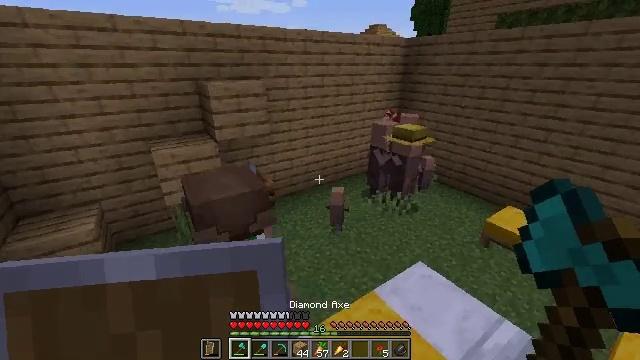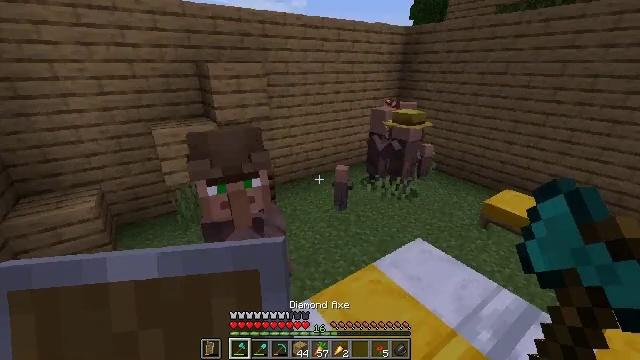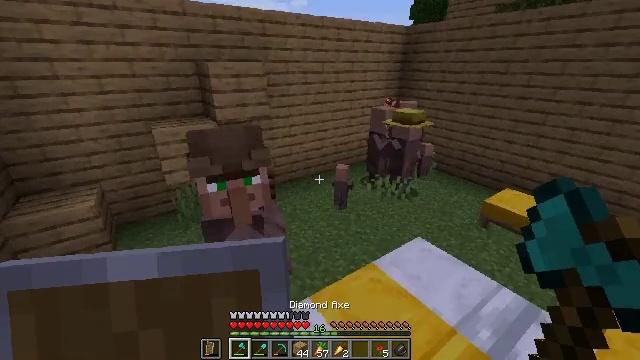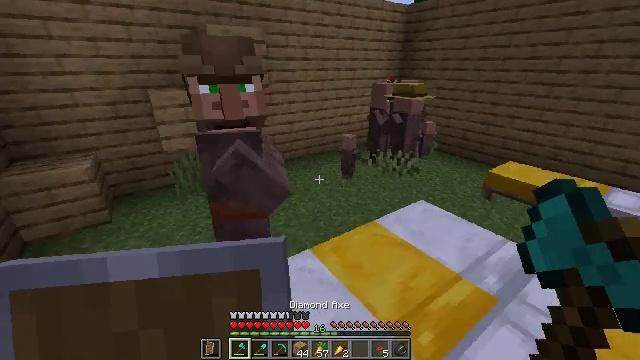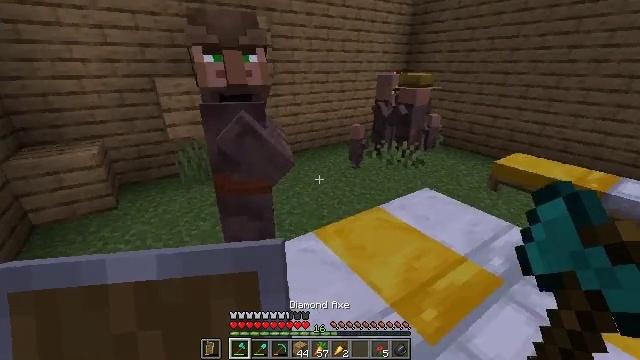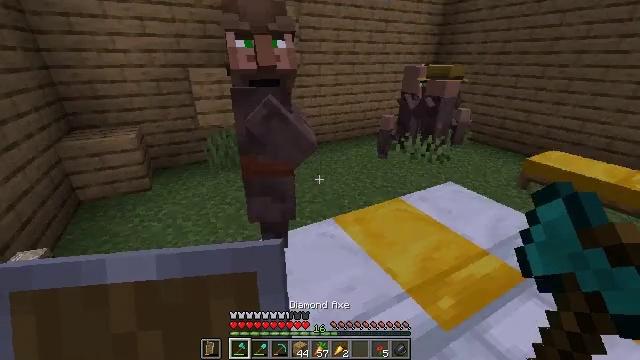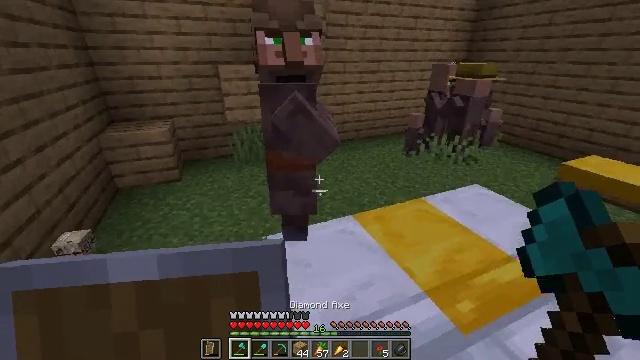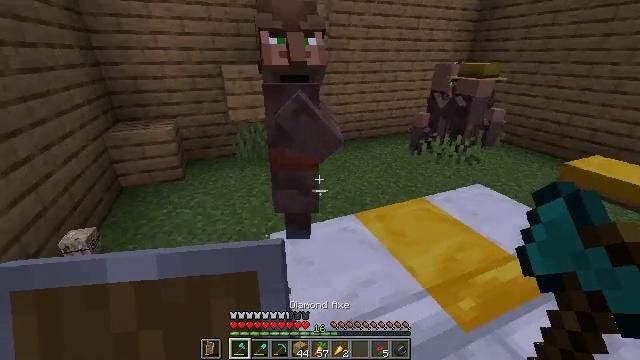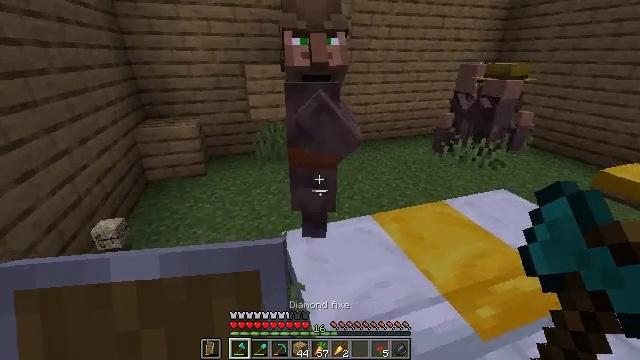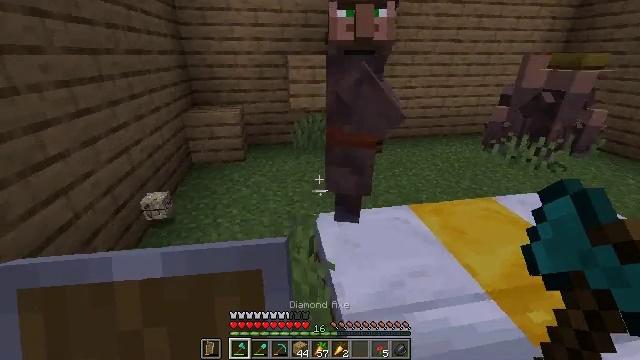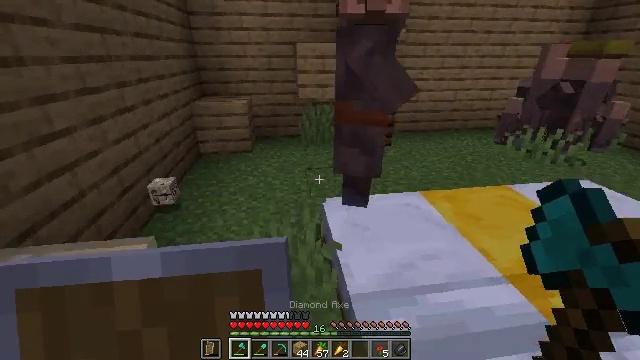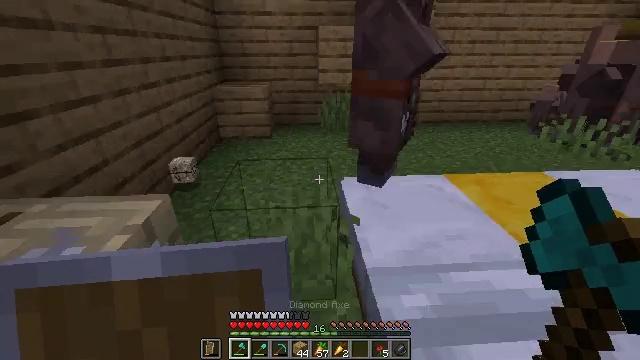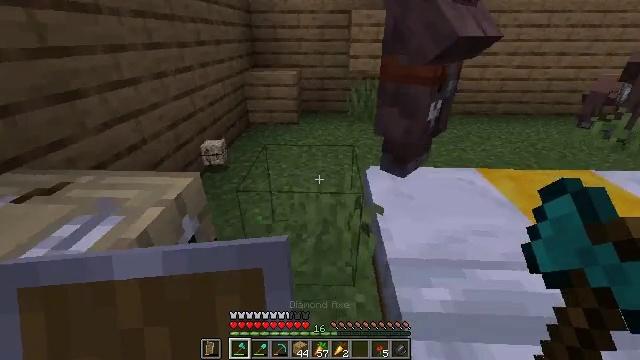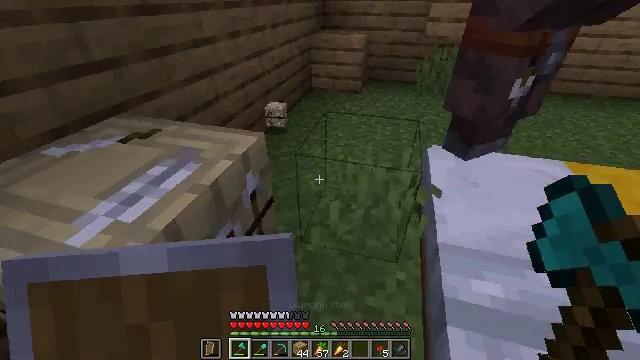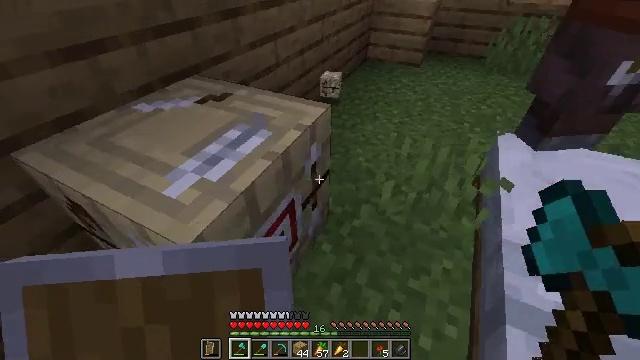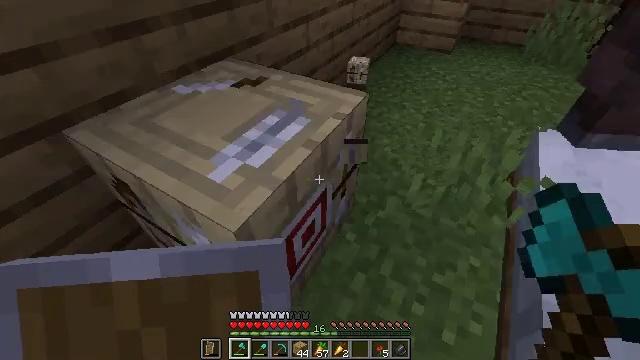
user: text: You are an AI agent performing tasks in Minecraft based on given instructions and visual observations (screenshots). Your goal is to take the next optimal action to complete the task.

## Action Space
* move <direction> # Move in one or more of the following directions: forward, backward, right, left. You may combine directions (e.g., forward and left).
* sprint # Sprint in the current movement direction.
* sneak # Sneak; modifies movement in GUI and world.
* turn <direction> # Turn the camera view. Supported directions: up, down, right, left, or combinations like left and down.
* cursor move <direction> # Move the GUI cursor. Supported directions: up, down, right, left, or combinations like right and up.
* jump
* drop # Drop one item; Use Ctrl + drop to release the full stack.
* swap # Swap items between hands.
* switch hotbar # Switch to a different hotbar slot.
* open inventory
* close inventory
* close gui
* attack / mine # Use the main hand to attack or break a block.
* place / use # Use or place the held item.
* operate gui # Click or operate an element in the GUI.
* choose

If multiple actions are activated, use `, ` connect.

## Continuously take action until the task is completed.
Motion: motion action
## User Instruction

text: Get the fletching table back into the inventory.
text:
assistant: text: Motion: no_op
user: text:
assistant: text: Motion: no_op
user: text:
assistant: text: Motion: no_op
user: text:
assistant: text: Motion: turn left
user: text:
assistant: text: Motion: turn left and down
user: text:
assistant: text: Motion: turn left
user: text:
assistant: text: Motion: no_op
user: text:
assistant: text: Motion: turn left
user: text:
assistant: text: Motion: turn left
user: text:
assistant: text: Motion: turn left
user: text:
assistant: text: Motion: turn left
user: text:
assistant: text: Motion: turn left and down
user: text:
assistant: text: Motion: move left, turn left and down
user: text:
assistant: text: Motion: move left, turn left and down
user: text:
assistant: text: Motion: turn left and down, attack / mine
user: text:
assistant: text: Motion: turn left and down, attack / mine
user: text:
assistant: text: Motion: attack / mine
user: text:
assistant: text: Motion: attack / mine
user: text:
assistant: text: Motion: turn left and up, attack / mine
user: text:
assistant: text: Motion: turn up, attack / mine
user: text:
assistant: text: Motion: turn up, attack / mine
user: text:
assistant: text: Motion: turn right and up, attack / mine
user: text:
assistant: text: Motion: turn right and up, attack / mine
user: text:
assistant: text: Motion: turn right and up, attack / mine
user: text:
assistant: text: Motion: attack / mine
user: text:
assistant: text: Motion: attack / mine
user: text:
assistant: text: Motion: move forward, attack / mine
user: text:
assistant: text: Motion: move forward, attack / mine
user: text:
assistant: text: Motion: move forward, attack / mine
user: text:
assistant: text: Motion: move forward, attack / mine